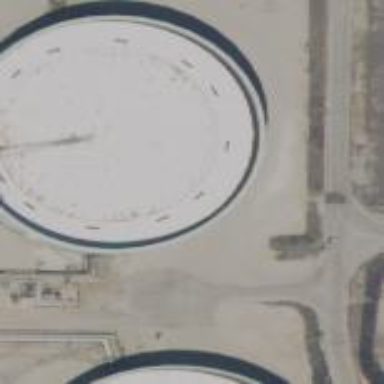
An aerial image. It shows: Building with storage tank.